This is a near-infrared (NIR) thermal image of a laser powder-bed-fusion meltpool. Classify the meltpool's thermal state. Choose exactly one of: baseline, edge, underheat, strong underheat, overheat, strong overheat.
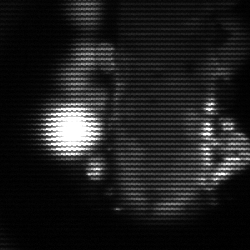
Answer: strong underheat